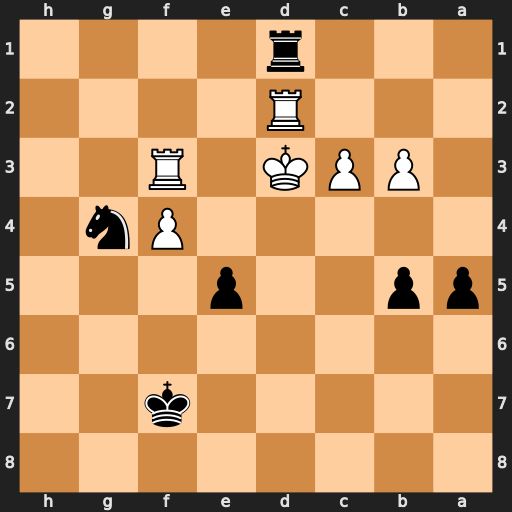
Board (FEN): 8/5k2/8/pp2p3/5Pn1/1PPK1R2/3R4/3r4
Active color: b
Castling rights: -
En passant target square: -
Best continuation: e4+ Kxe4 Rxd2